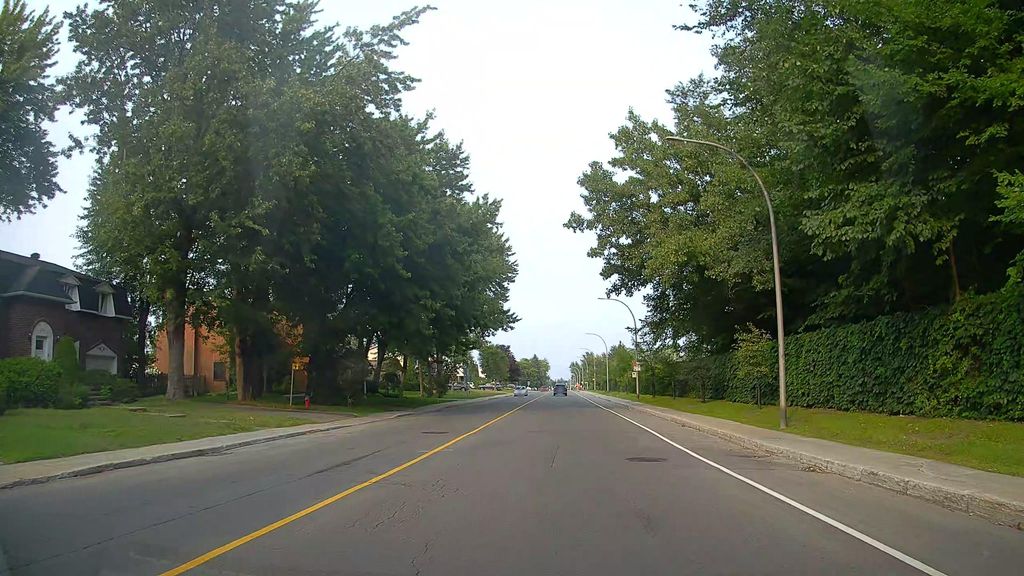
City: montreal